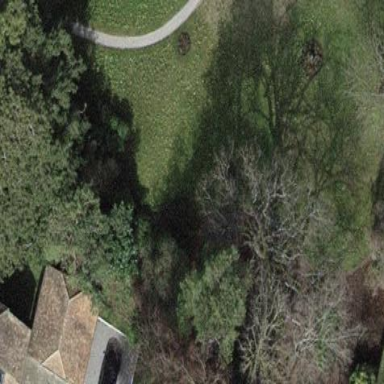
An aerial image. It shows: Mixed leaf woodland.